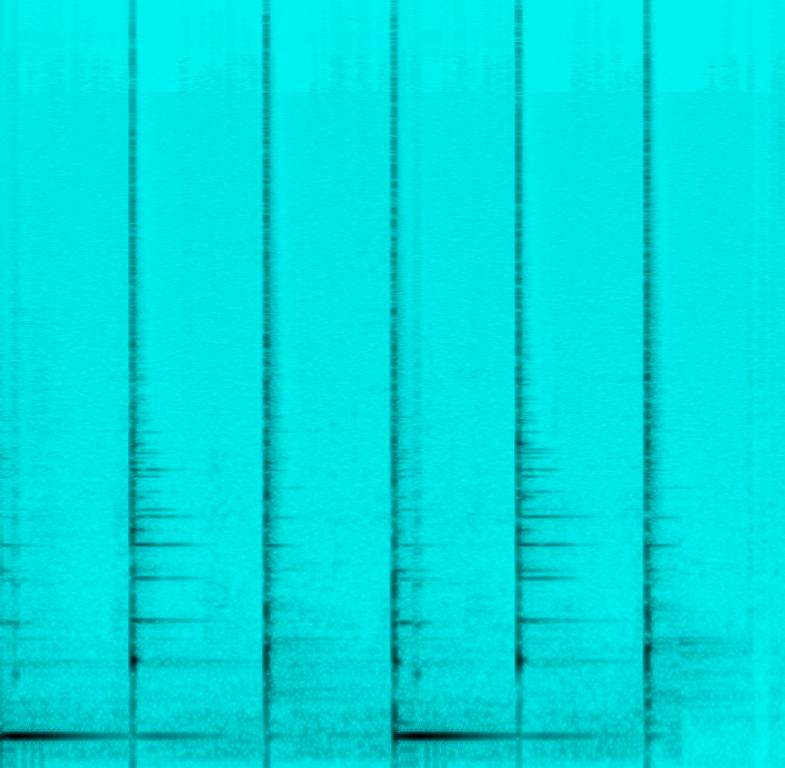
The low quality recording features a boomy wooden percussion one shot, after which a flat female vocal is talking. It sounds like some sort of tutorial and the recording is noisy and in mono.